Interaction volume radius: 10 \u00c5
Interaction volume height: 25 \u00c5
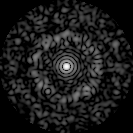
Disorder parameter: 0.8485